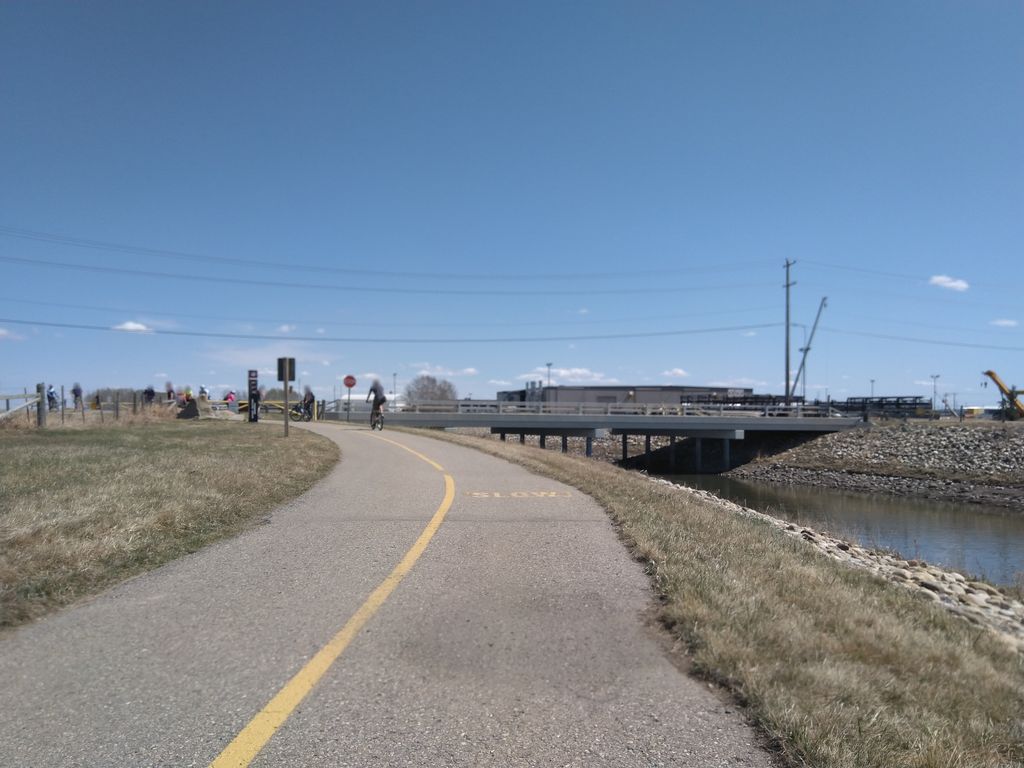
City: calgary